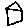
Label: house